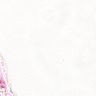
Metastatic tissue present: no